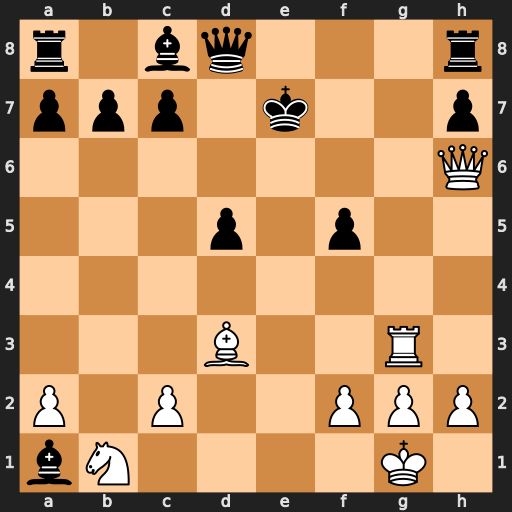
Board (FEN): r1bq3r/ppp1k2p/7Q/3p1p2/8/3B2R1/P1P2PPP/bN4K1
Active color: w
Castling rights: -
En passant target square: -
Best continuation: c3 Qf8 Rg7+